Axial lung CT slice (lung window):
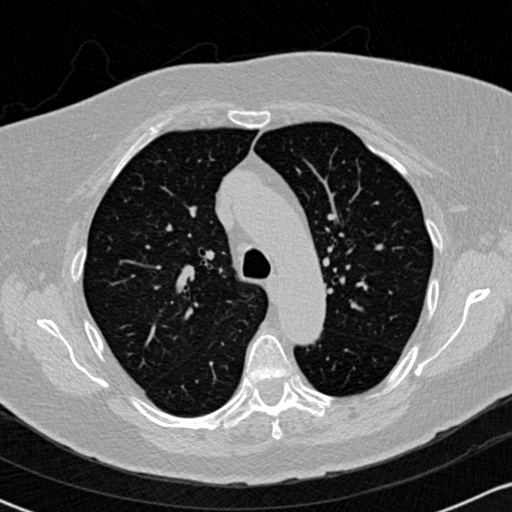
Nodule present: no